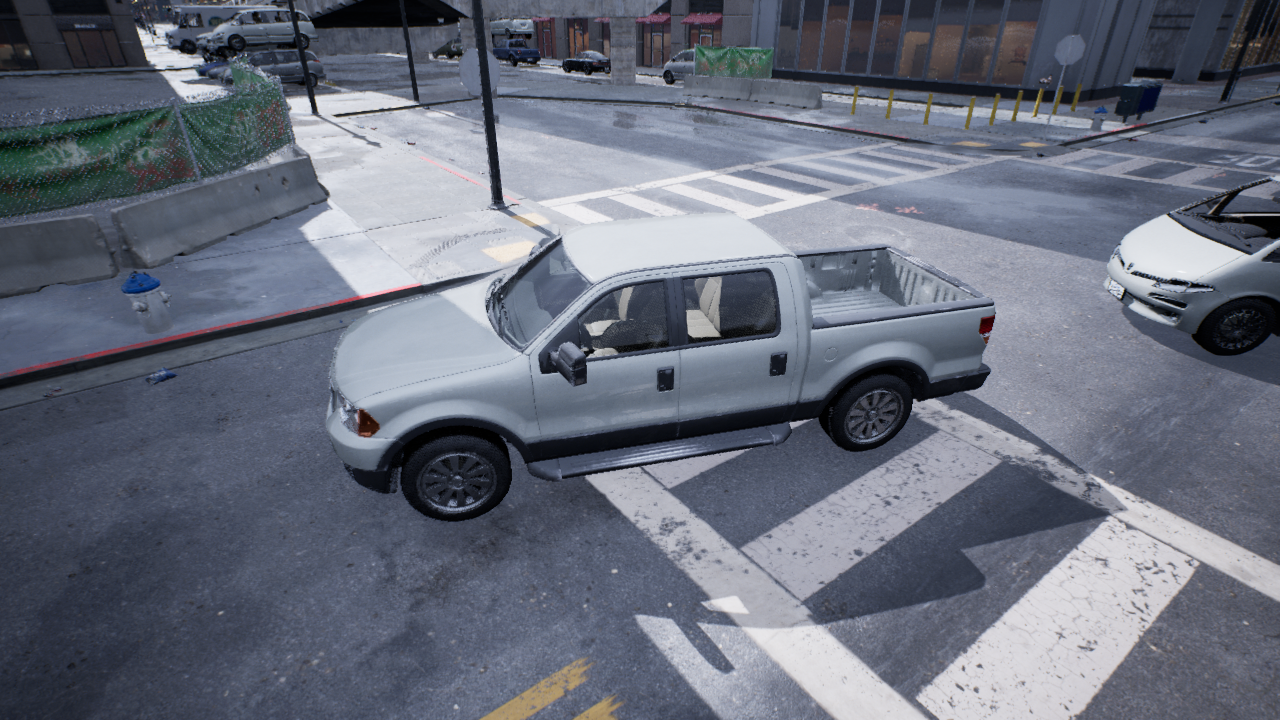
Venue: intersection
Lighting: overcast
Vehicle rig: pickup